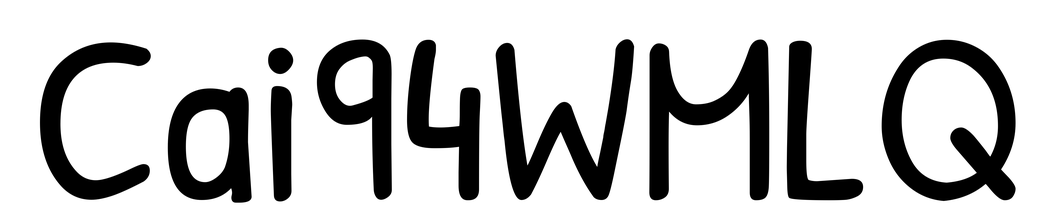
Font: PatrickHand-Regular